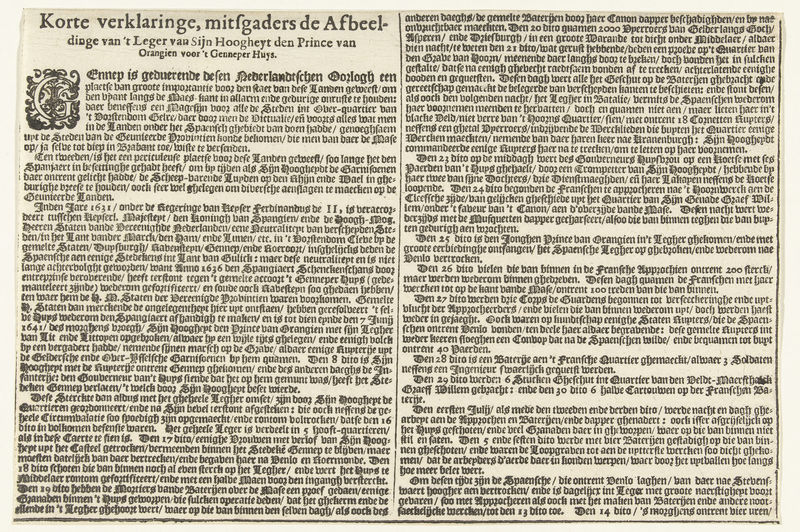
Titel: Vertrek van het Spaanse garnizoen uit Huis te Gennep (eerste tekstblad)
Künstler: Claes Jansz. (II) Visscher
Standort: Amsterdam
Institution: Rijksmuseum
Schlagwörter: allemand, enluminure, leger, livre, prince, écriture, moyen, âge, ouvrage, origine